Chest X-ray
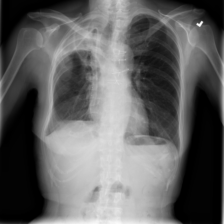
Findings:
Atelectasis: negative
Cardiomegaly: negative
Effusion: negative
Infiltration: negative
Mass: negative
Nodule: negative
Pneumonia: negative
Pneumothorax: negative
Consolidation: negative
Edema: negative
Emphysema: negative
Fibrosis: negative
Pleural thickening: negative
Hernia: negative